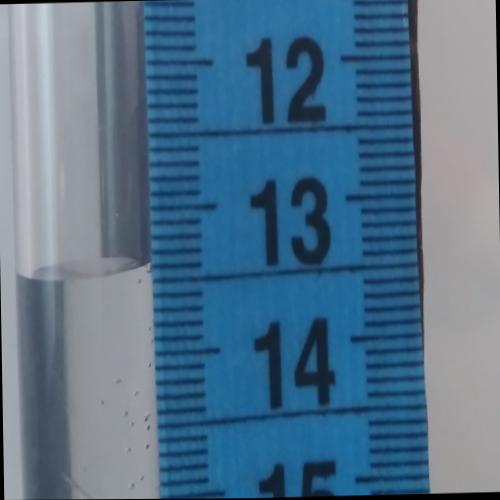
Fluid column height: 13.4 cm